Field crop: maize
Growth stage: 2
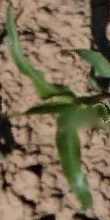
Species: maize